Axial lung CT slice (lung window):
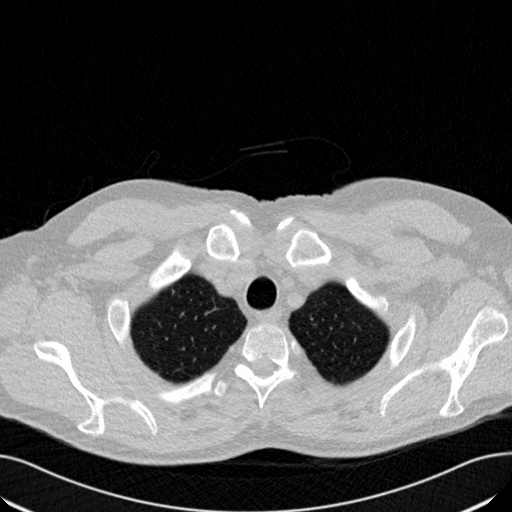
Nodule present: no